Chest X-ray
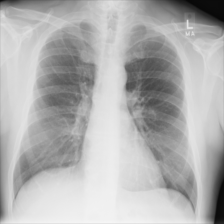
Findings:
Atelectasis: negative
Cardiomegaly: negative
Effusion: negative
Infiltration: negative
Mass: negative
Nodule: negative
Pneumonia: negative
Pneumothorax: negative
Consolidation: negative
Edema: negative
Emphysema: negative
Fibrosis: negative
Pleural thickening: negative
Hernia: negative